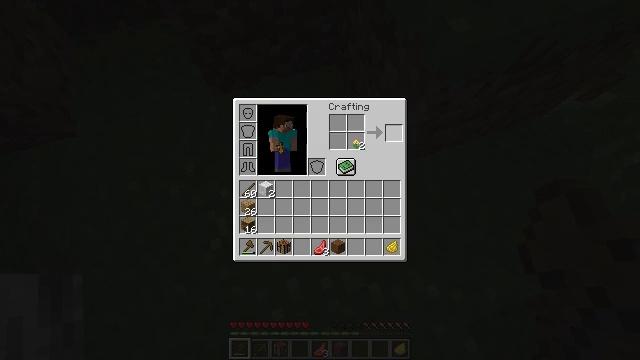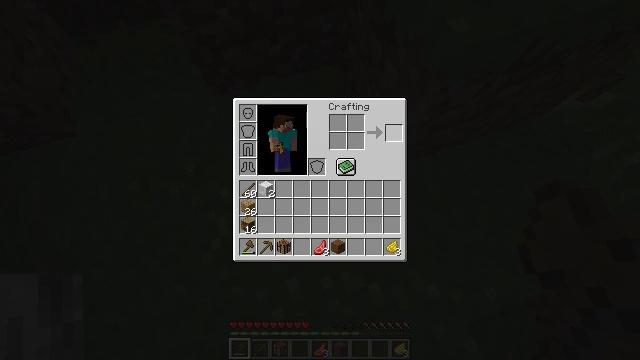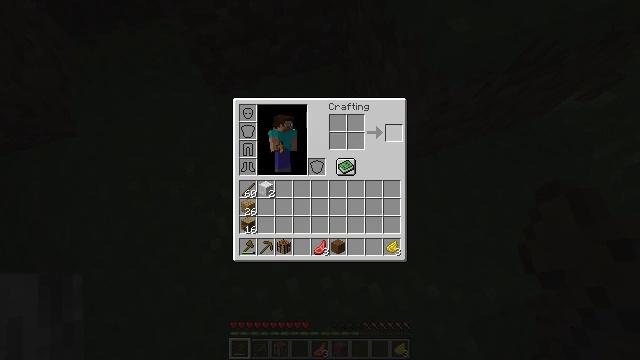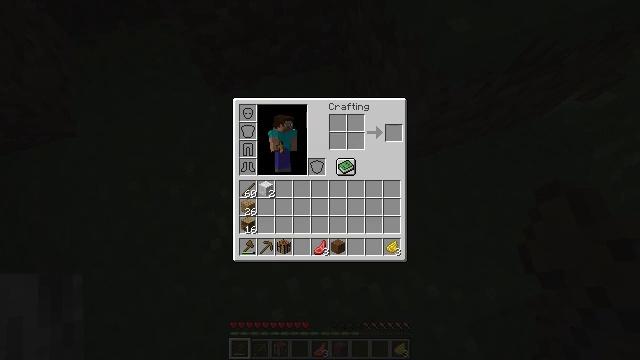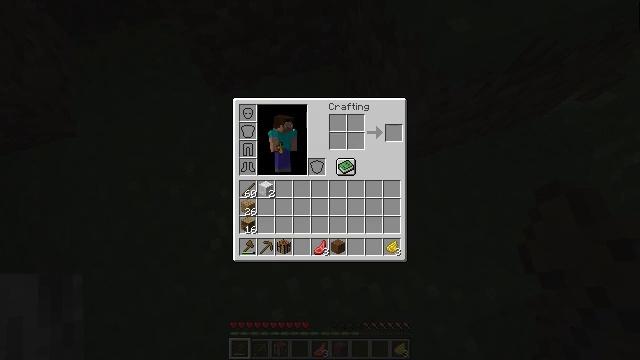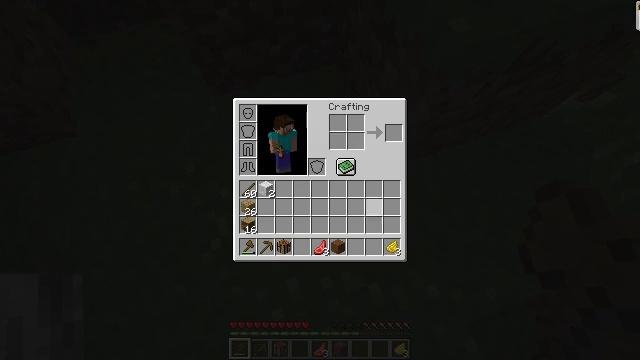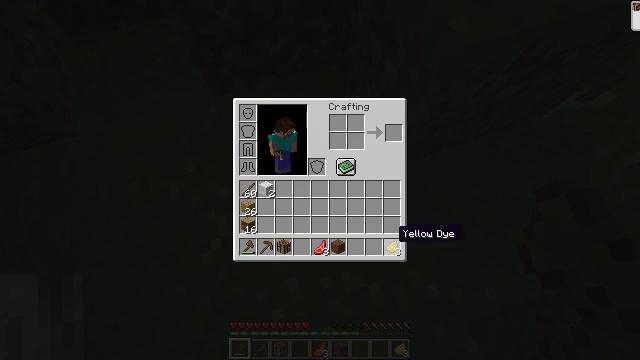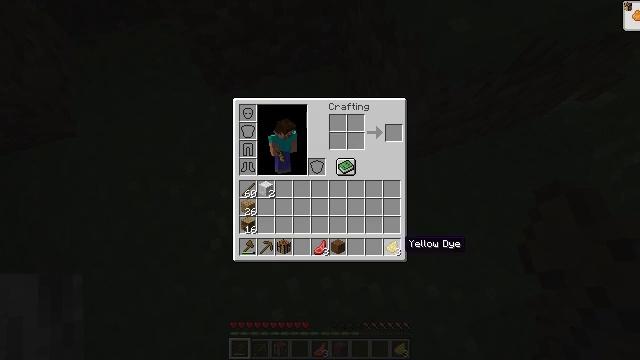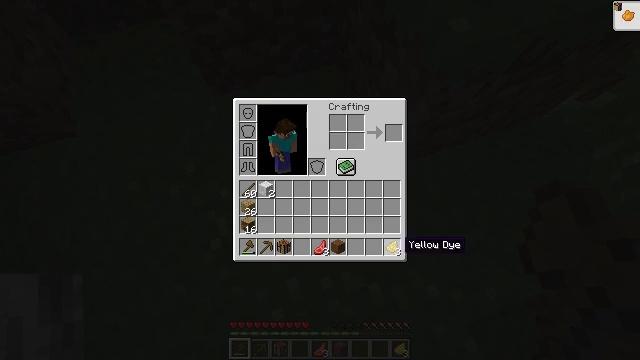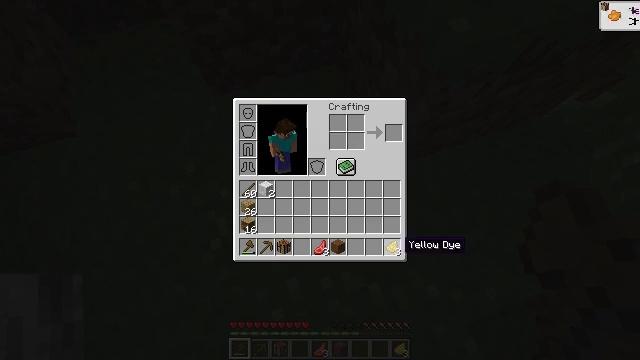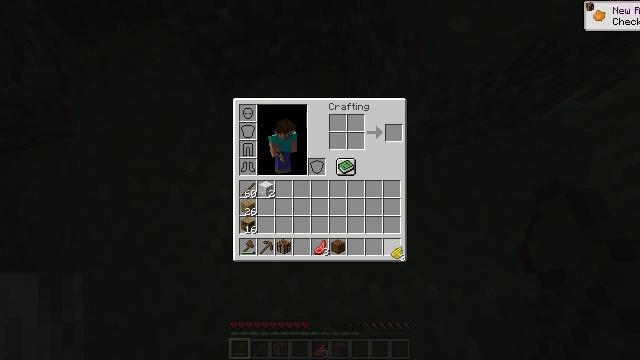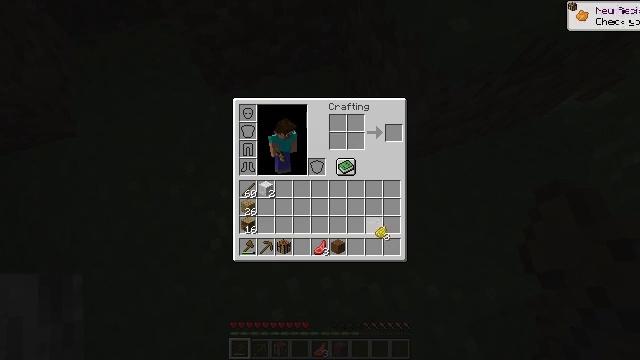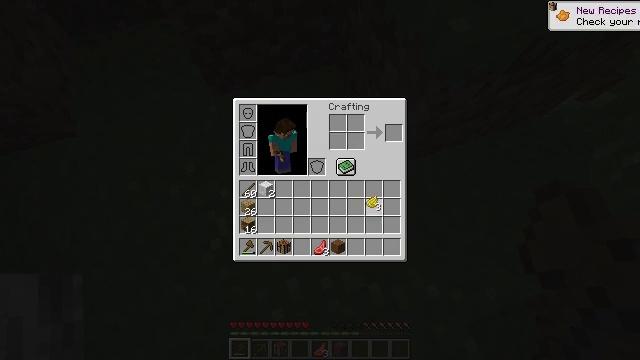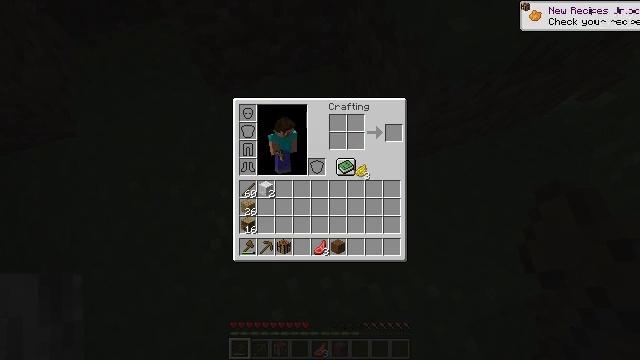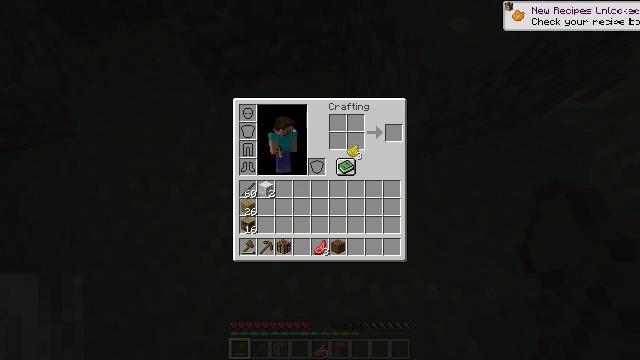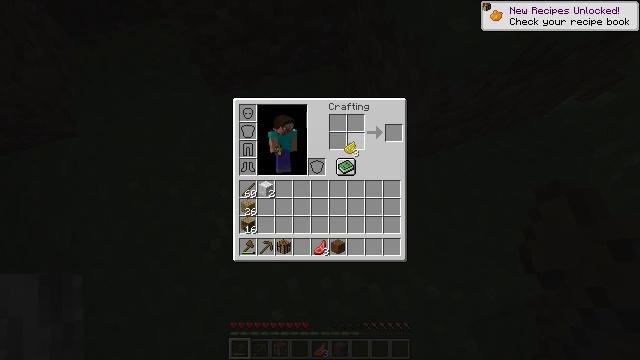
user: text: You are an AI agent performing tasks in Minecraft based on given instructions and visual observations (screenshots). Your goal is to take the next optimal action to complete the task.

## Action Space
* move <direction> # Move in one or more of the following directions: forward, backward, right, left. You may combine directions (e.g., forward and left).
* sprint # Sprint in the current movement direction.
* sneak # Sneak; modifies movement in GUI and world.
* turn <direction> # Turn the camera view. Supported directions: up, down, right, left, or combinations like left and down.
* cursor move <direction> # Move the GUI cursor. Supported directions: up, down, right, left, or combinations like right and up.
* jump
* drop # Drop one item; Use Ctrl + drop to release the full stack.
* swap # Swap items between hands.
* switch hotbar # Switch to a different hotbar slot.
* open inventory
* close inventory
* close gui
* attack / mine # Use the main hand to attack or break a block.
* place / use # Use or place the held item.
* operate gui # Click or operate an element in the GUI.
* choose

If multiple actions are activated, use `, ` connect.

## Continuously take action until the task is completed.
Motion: motion action
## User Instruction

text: Make yellow wool by combining yellow dye with white wool.
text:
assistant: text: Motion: sneak, open gui
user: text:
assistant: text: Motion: sneak
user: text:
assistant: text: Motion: sneak, cursor move left
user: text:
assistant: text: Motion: sneak, cursor move left and down
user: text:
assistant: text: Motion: cursor move down
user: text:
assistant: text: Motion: cursor move right and down
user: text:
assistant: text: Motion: cursor move down
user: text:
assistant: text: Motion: no_op
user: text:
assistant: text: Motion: no_op
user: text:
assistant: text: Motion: operate gui
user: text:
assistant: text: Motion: cursor move left and up, operate gui
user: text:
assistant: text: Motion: cursor move left and up
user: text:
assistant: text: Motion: cursor move left and up
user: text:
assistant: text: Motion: cursor move left and up
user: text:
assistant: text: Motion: no_op
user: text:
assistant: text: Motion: no_op
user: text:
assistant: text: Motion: no_op
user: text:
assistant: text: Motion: operate gui
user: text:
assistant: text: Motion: operate gui
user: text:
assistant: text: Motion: operate gui
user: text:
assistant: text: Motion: cursor move left and down
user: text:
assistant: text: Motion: cursor move left and down
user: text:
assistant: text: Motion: cursor move left and down
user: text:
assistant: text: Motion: cursor move left
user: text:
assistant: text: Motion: no_op
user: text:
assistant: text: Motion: no_op
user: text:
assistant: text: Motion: no_op
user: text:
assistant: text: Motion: no_op
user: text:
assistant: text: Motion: no_op
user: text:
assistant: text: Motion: no_op